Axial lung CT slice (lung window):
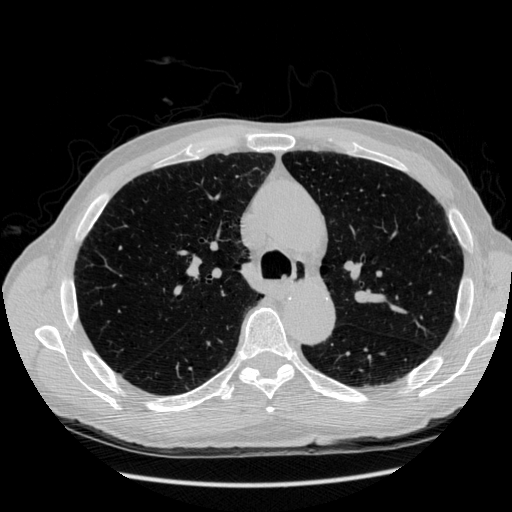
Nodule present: no